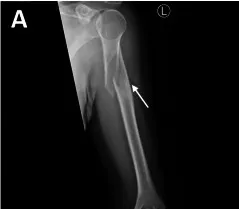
Series of radiographs explicit the progression of pathological fracture at the proximal third of the humeral shaft. A, B: Initially frontal and later radiographs showed an acute oblique fracture of the proximal diaphysis of the left humerus with approximate half shaft width and lateral displacement of the distal fracture fragment.
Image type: radiology (x_ray)